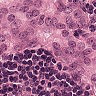
Metastatic tissue present: yes